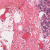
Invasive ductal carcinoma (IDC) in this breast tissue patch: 0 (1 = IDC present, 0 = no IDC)